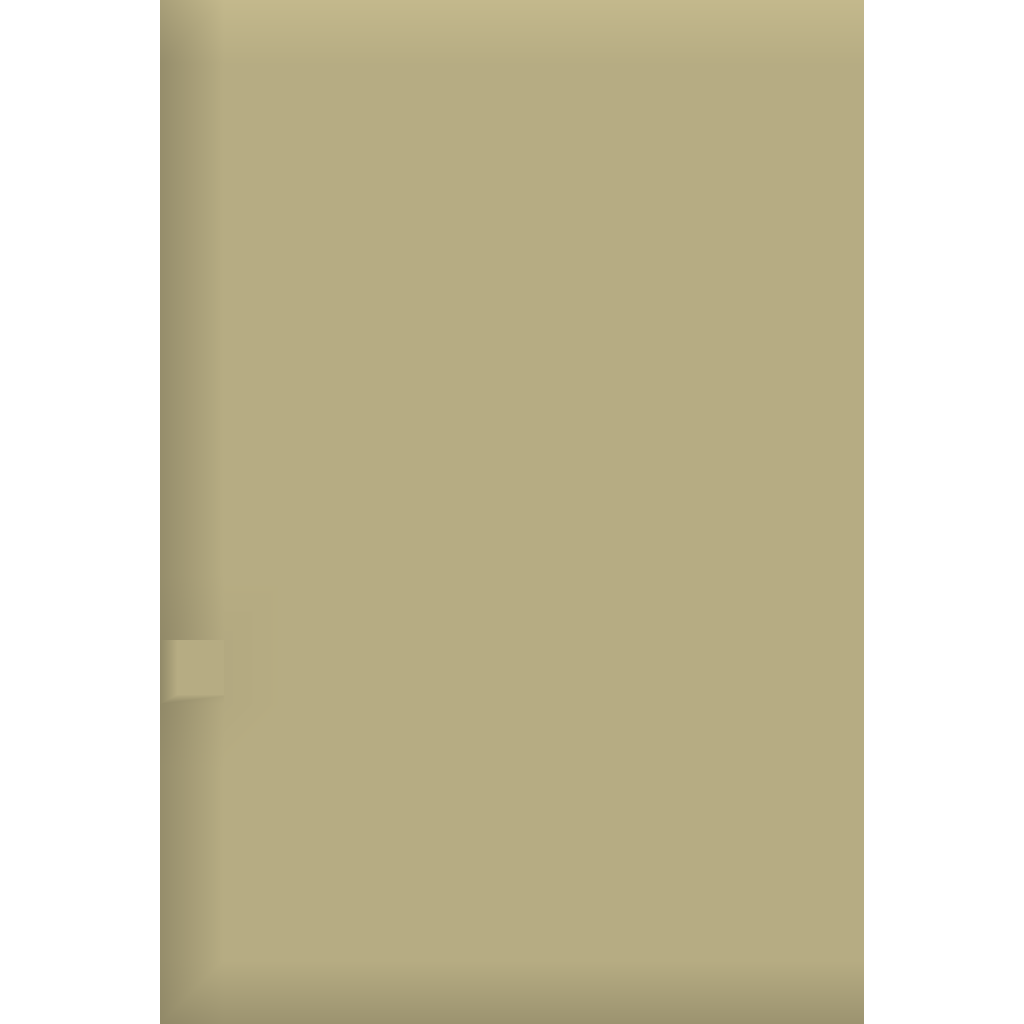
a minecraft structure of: Redstone Dice